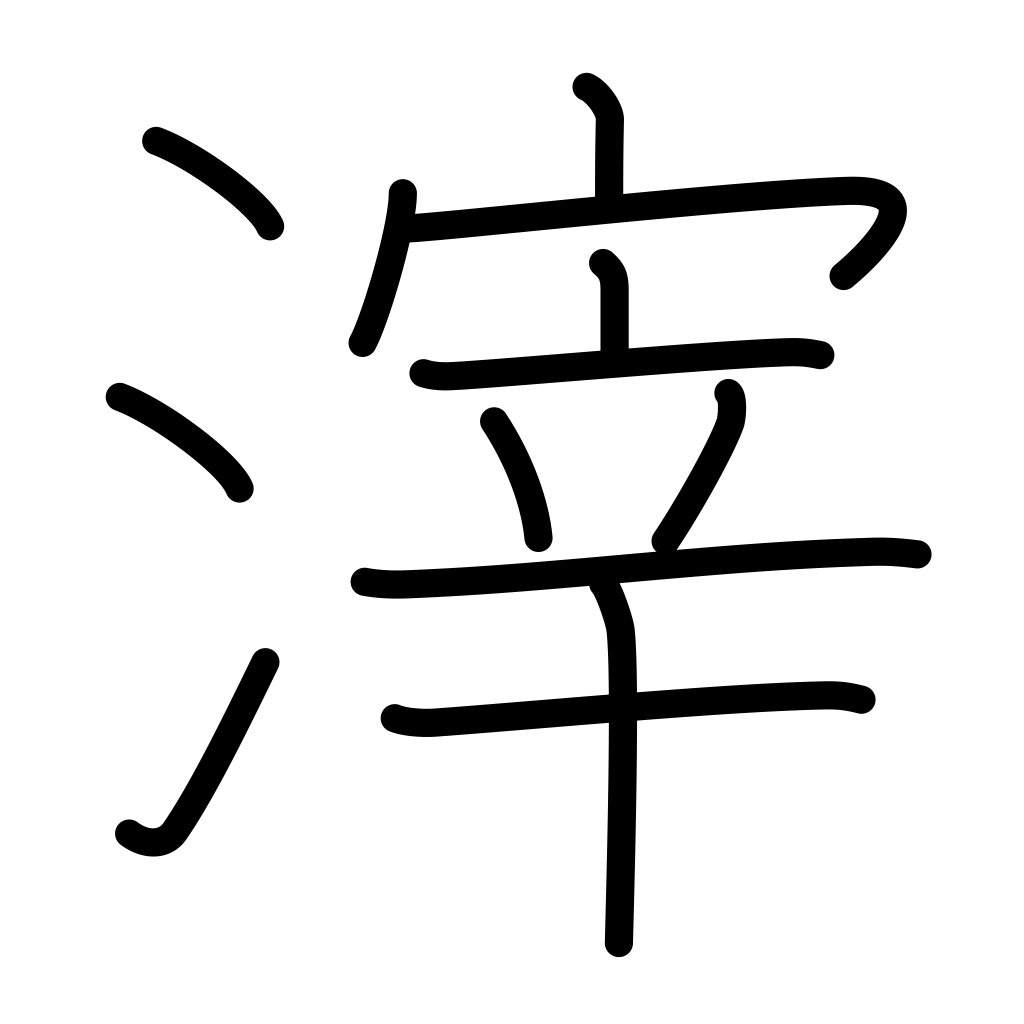
Meaning: dregs, grounds